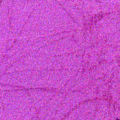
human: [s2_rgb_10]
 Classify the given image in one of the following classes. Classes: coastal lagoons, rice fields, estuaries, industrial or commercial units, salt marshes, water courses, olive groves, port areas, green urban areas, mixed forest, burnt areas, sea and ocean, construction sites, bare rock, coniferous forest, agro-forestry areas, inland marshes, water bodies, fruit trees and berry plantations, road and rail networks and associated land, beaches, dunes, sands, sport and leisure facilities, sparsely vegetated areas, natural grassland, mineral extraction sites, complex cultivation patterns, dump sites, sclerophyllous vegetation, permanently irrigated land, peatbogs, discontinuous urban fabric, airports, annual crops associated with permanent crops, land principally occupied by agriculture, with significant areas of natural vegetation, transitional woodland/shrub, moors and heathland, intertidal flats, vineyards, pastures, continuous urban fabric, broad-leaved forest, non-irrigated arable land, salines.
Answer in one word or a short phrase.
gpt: sea and ocean